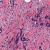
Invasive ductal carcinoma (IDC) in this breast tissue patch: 1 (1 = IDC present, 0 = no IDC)